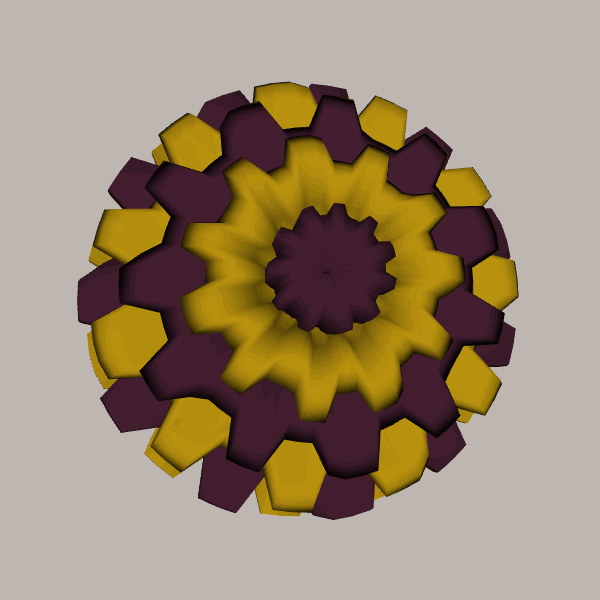
Background: light